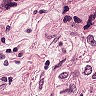
Metastatic tissue present: yes